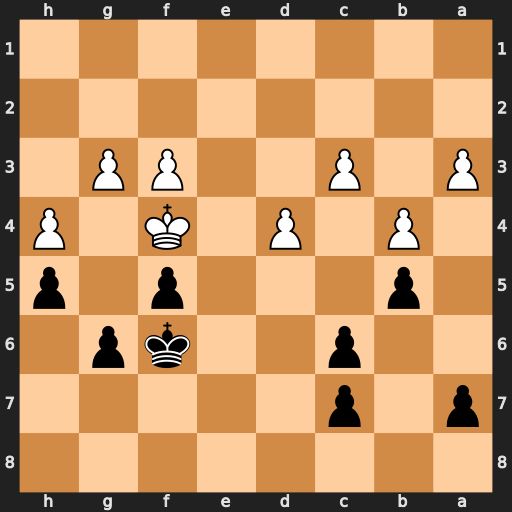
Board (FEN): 8/p1p5/2p2kp1/1p3p1p/1P1P1K1P/P1P2PP1/8/8
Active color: b
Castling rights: -
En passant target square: -
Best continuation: g5+ hxg5+ Kg6 Ke5 Kxg5 d5 cxd5 f4+ Kg4